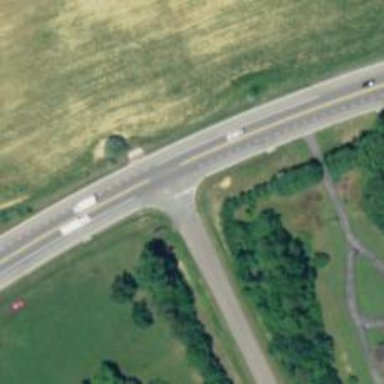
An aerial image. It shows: Stop road.